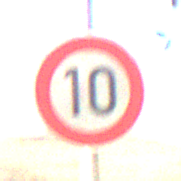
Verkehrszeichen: Geschwindigkeit10
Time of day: MorningAfternoon
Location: Outdoor (Nature)
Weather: PartlyCloudy
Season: NotSpecified
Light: Natural